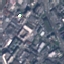
Land use / land cover: Industrial